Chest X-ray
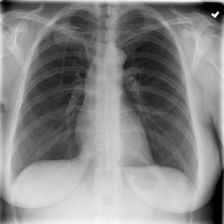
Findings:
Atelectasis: negative
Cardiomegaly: negative
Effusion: negative
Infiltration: positive
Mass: negative
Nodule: negative
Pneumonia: negative
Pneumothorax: negative
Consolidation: negative
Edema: negative
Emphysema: negative
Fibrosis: negative
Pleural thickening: negative
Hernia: negative